Chest X-ray:
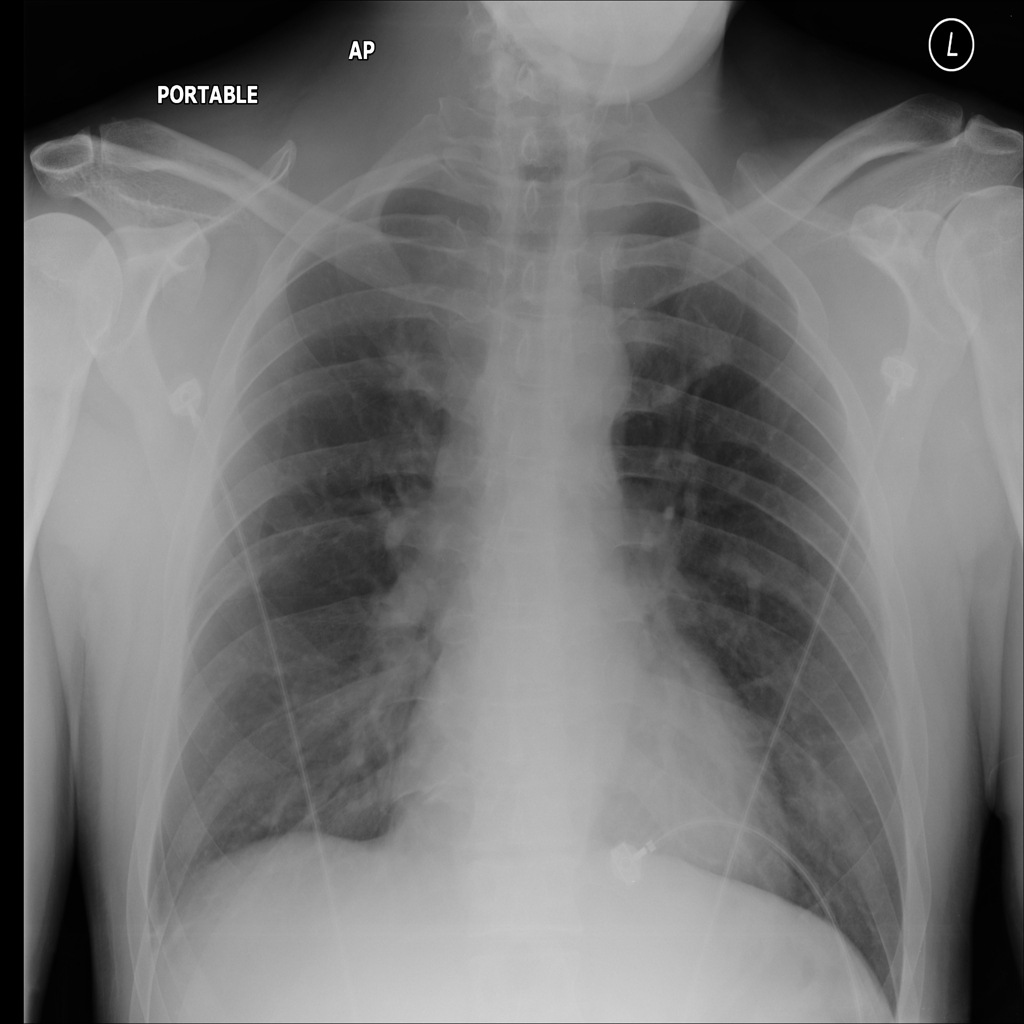
Findings: Consolidation
No abnormal finding: no